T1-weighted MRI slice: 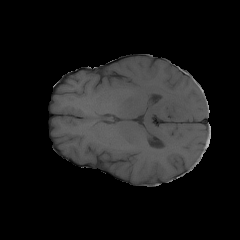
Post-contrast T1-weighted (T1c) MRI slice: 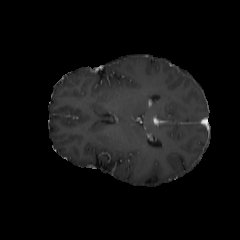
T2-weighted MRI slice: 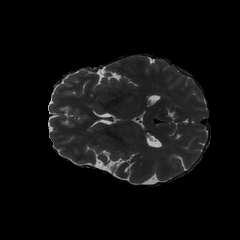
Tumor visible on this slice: no